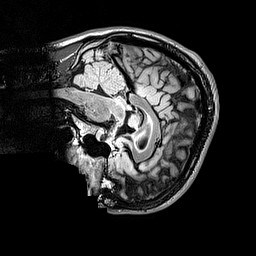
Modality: FLAIR
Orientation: sagittal
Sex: male
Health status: ill
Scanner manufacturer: siemens
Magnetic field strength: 3 T
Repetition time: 5 s
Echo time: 0.388 s